Question: When I execute my solution on Visual Studio I got this error in my controller 'ProductoController.cs'

However, if I continue with the debugging of the solution (avoiding the same error at least 3 times) I can display the content of my table of my DB.
I'm using a DB from FirebirdSQL. I checked my query, my models and controllers. I checked in my project if I had the element _MigrationHistory (the Unknown Table?), but not.
In my model 'ModelController.cs' I have this:
'''
namespace ConsultasEjecutivas.Models
{
public class SAEContext : DbContext
{
public string TableName { get; set; }
public SAEContext(string connectionString, string tableName)
: base(new FbConnection(connectionString), true)
{
this.TableName = tableName;
}
protected override void OnModelCreating(DbModelBuilder modelBuilder)
{
base.OnModelCreating(modelBuilder);
var monDatabaseConfiguration = modelBuilder.Entity<Producto>();
monDatabaseConfiguration.HasKey(x => x.ClaveArticulo);
monDatabaseConfiguration.Property(x => x.ClaveArticulo).HasColumnName("CVE_ART");
monDatabaseConfiguration.Property(x => x.Descripcion).HasColumnName("DESCR");
monDatabaseConfiguration.Property(x => x.LineaProducto).HasColumnName("LIN_PROD");
monDatabaseConfiguration.Property(x => x.UltimoCosto).HasColumnName("ULT_COSTO");
monDatabaseConfiguration.ToTable(TableName);
}
public DbSet<Producto> Productos { get; set; }
}
}
'''
And my ProductoController.cs is this:
'''
namespace ConsultasEjecutivas.Controllers
{
public class ProductoController : Controller
{
string connectionString;
string tableName;
private SAEContext db;
public ProductoController()
{
connectionString = ConfigurationManager.AppSettings["ConecctionString"];
tableName = ConfigurationManager.AppSettings["TableName"];
db = new SAEContext(connectionString, tableName);
}
// GET: Test
public ActionResult Index()
{
var query = from p in db.Productos
select p; // error?
return View(query);
}
}
}
'''
And Producto.cs looks like this:
'''
namespace ConsultasEjecutivas.Models
{
public class Producto
{
public string ClaveArticulo { get; set; }
public string Descripcion { get; set; }
public string LineaProducto { get; set; }
public decimal UltimoCosto { get; set; }
}
}
'''
I'll appreciate any help to solve my problem.
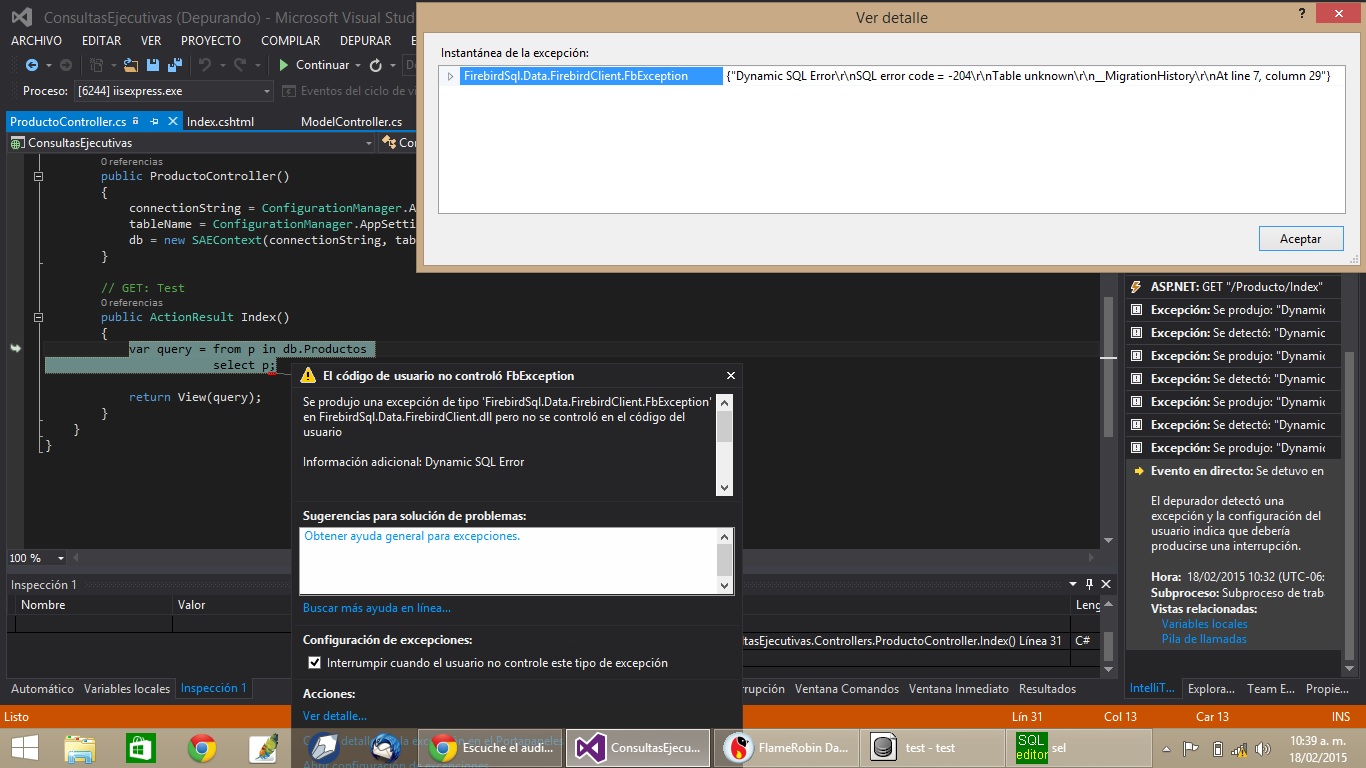
Answer: Go to Debug->Exceptions and uncheck Common Language Runtime Exceptions in the "Break when an exception is thrown" column. EF is probing for migrations history table and is catching the exception however because you have the checkbox checked VS breaks on the exception.